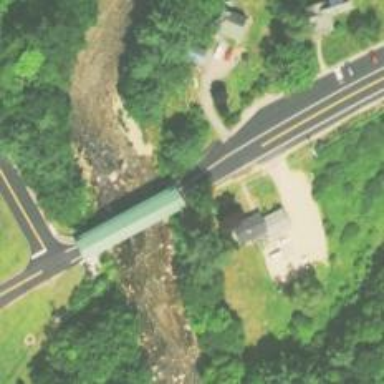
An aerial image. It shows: Covered bridge over tertiary road.